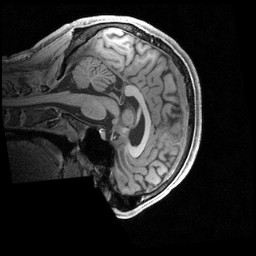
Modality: T1w
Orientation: sagittal
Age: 26
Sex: male
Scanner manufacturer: siemens
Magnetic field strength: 3 T
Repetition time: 2.4 s
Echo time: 0.00231 s